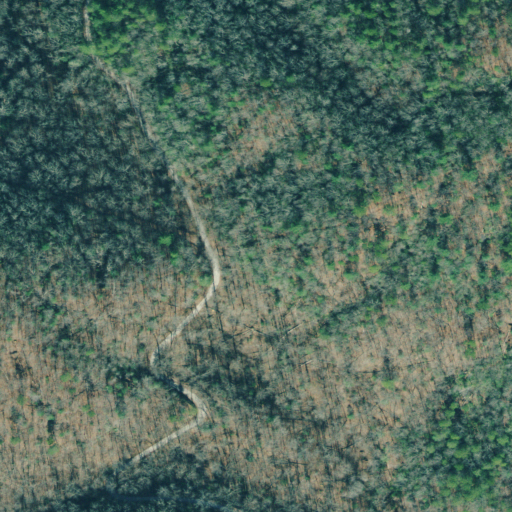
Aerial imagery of gap in Georgia named Bear Gap containing deciduous forest, mixed forest, and open development